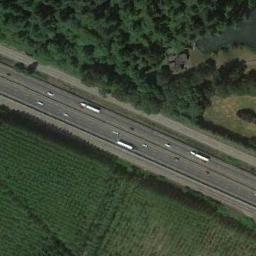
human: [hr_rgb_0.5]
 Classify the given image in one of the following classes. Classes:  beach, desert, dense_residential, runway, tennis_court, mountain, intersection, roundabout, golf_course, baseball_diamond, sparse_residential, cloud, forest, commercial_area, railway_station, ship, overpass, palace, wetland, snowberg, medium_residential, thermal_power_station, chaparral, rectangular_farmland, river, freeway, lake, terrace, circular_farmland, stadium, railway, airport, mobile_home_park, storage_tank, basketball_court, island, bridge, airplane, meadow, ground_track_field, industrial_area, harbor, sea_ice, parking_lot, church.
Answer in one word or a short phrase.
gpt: freeway